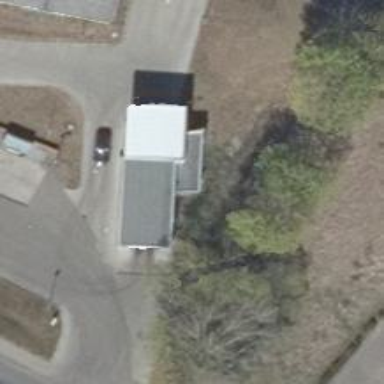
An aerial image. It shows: Car wash facility.